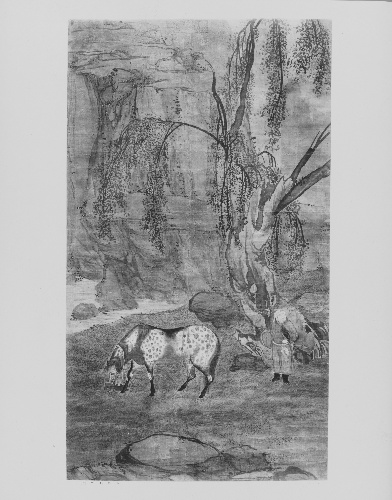
Artist: Unidentified artist
Date: 17th century
Object type: Hanging scroll
Classification: Paintings
Medium: Hanging scroll; ink and color on silk
Culture: China
Period: late Ming (1368–1644)–early Qing (1644–1911) dynasty
Dimensions: 55 3/4 x 31 1/4 in. (141.6 x 79.4 cm)
Department: Asian Art
Credit line: John Stewart Kennedy Fund, 1913
Accession year: 1913
Repository: Metropolitan Museum of Art, New York, NY
Tags: Men|Falcons|Horses